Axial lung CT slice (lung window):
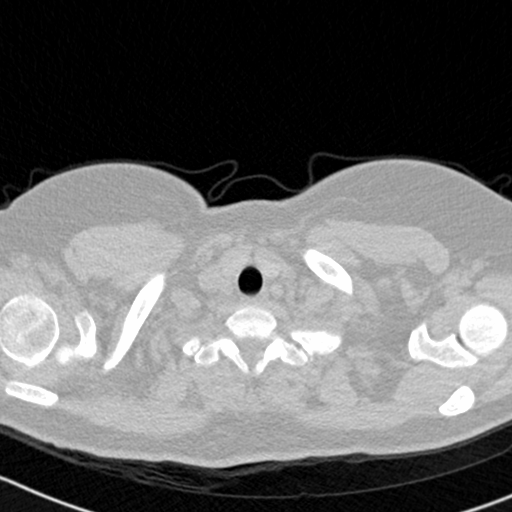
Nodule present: no